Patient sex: M
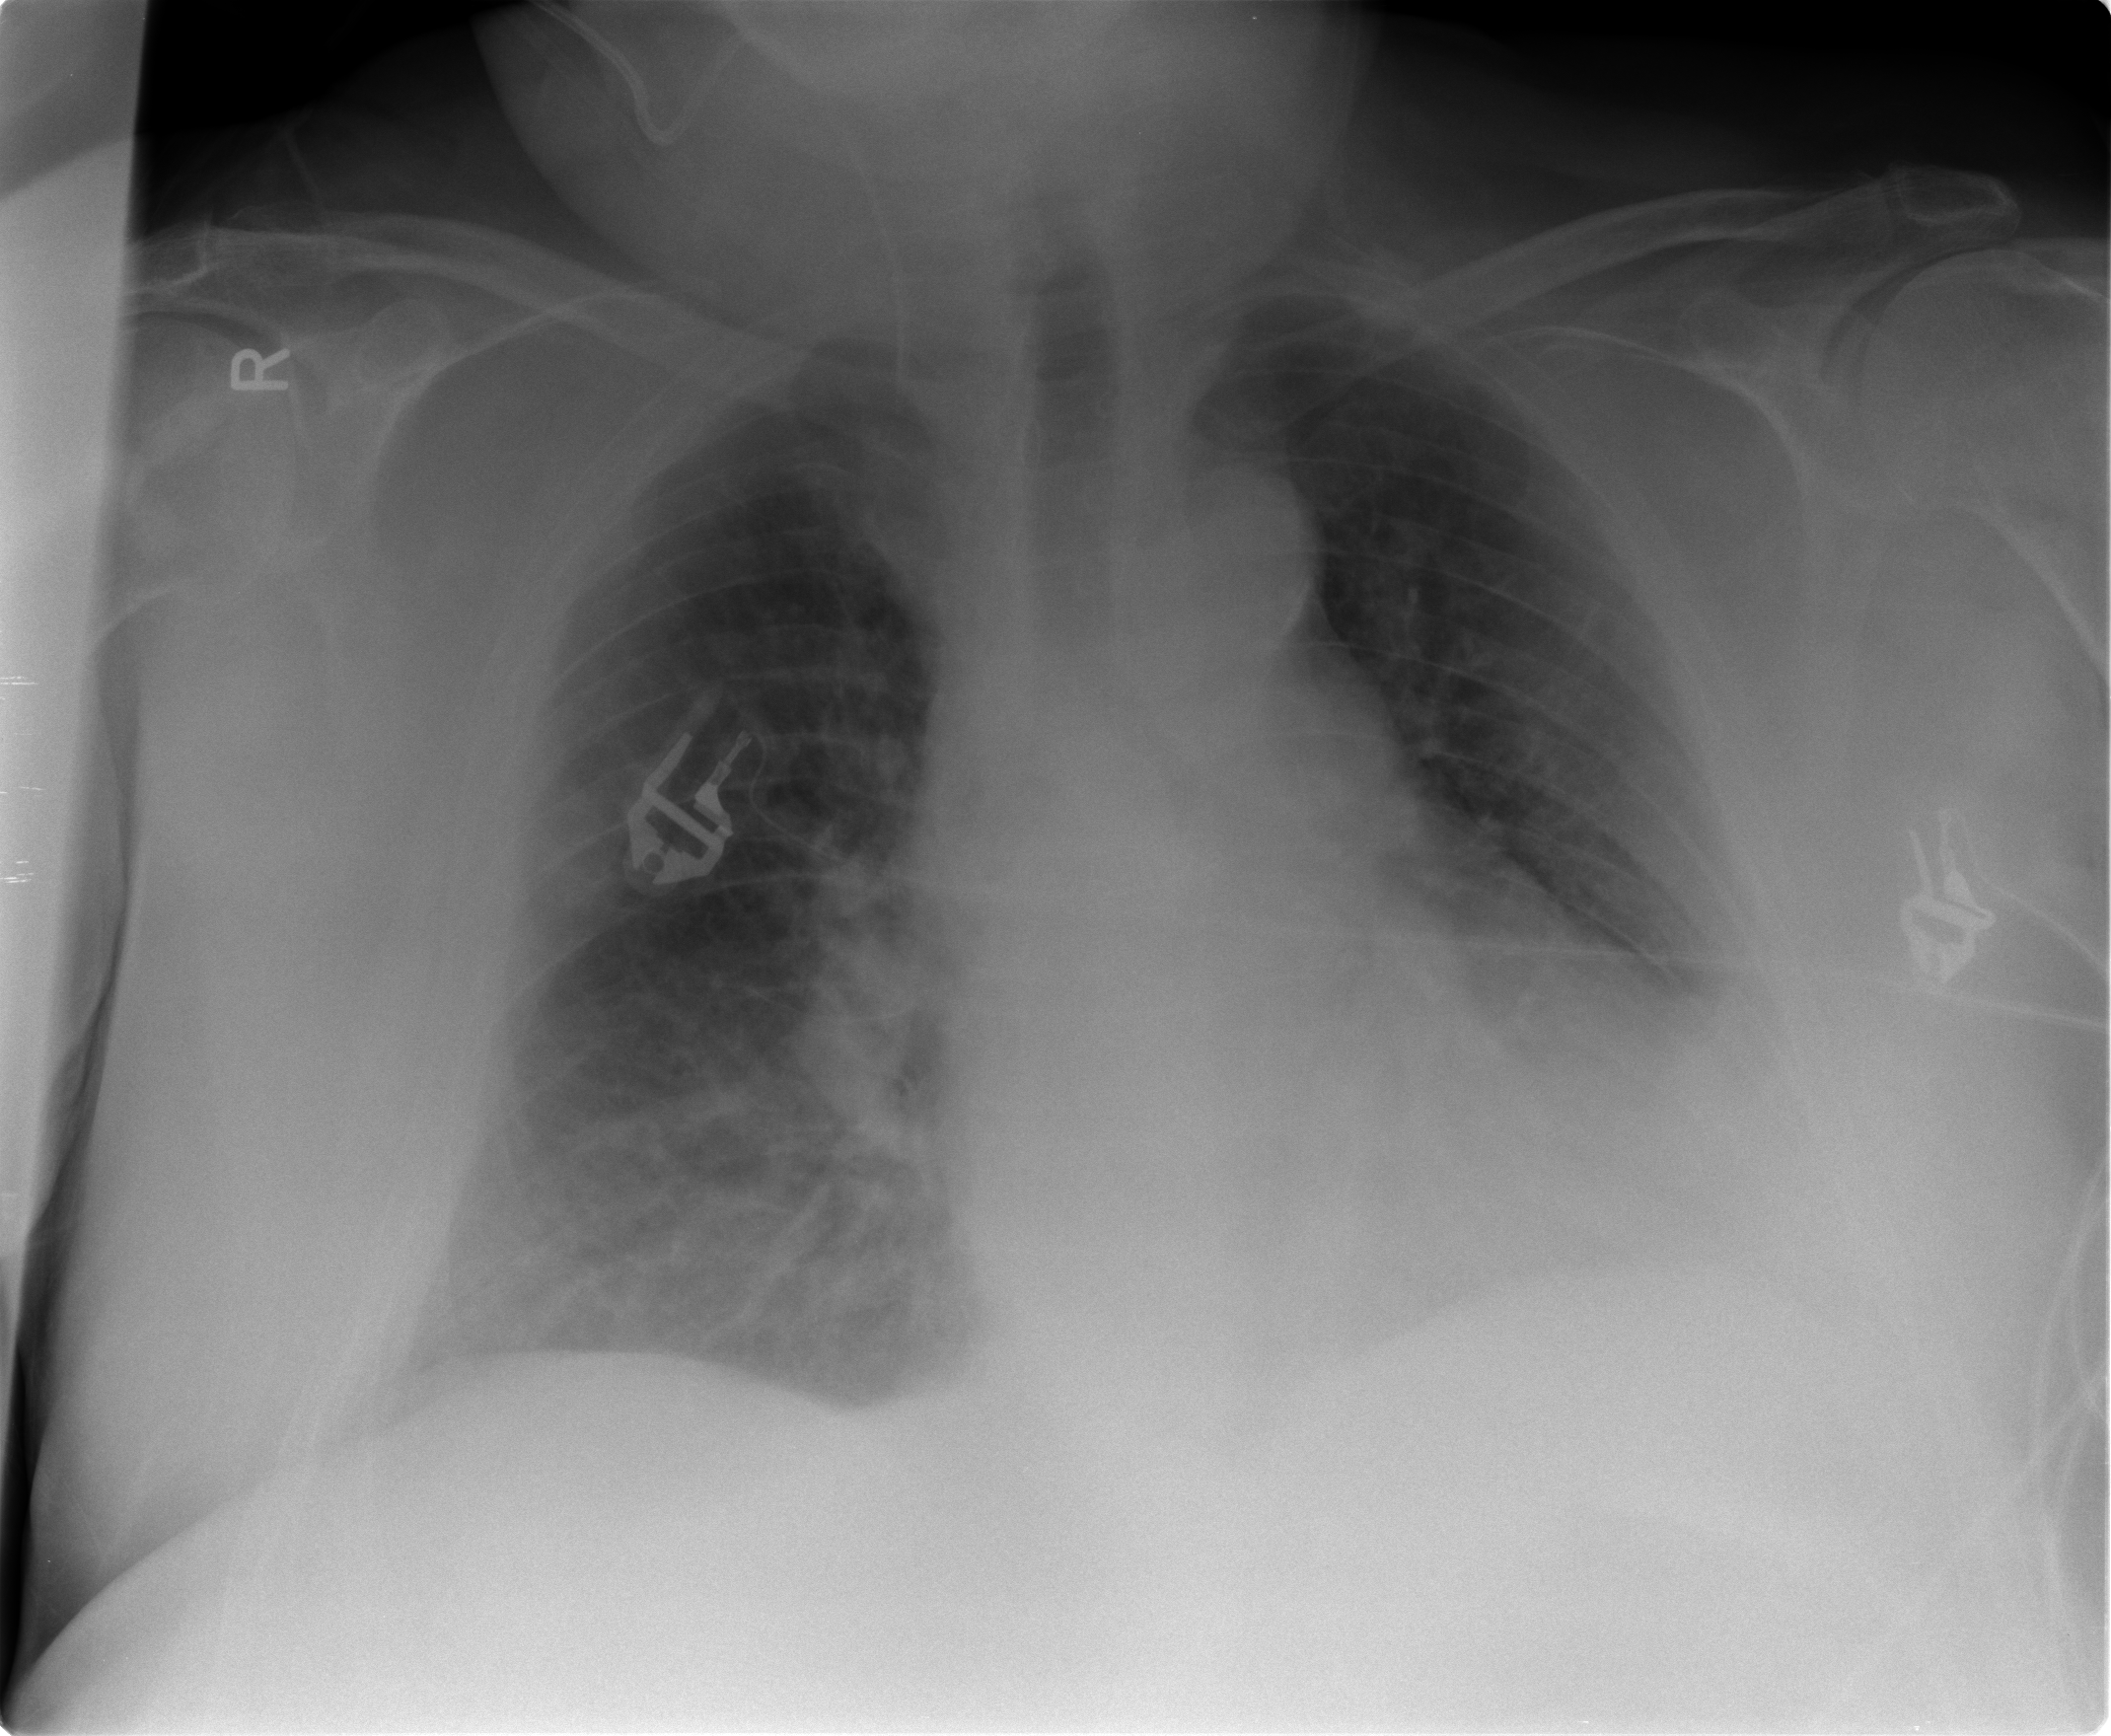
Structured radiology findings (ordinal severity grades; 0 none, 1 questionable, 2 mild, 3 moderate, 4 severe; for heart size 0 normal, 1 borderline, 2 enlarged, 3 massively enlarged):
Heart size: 2
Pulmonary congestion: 2
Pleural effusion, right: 0
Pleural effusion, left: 2
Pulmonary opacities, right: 0
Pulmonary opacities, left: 0
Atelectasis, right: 2
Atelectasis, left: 2